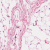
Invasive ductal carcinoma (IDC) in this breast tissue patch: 0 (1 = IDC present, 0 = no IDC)